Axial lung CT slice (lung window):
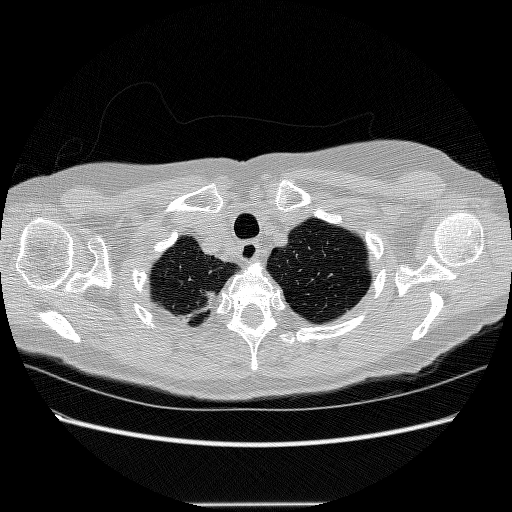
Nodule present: no